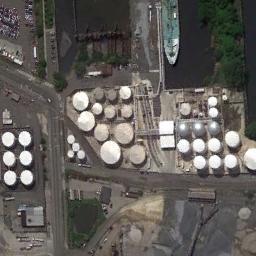
Label: storage tanks